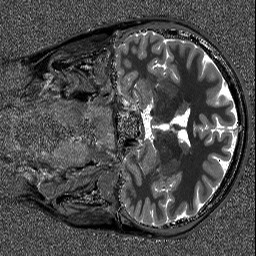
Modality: T1map
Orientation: coronal
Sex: male